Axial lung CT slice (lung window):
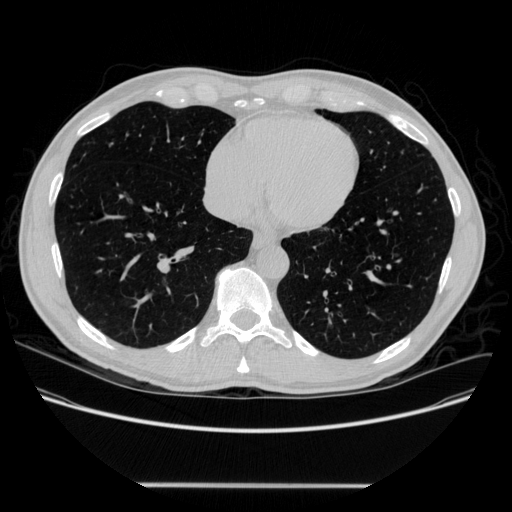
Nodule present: no